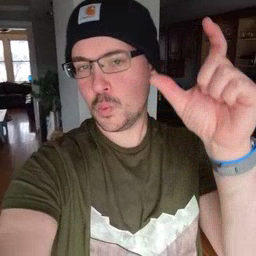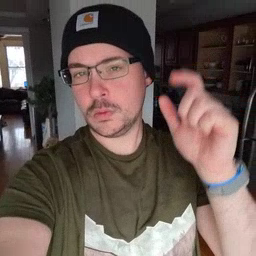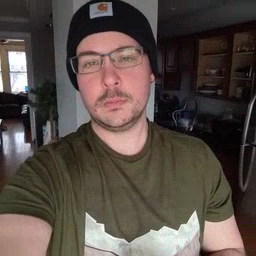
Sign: moon